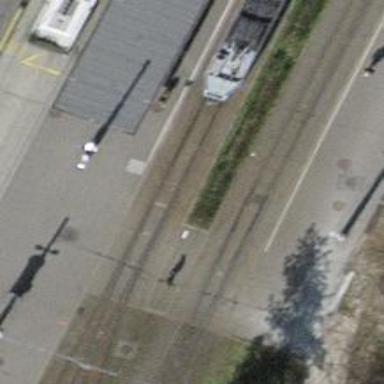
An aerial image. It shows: Tram stop with public transport connection.